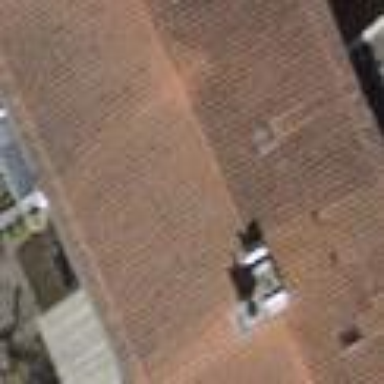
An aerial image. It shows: Building with tile roof.